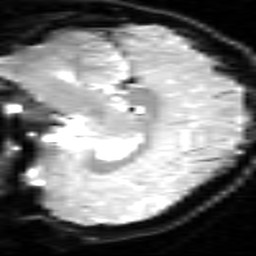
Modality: inplaneT2
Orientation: sagittal
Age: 21
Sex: female